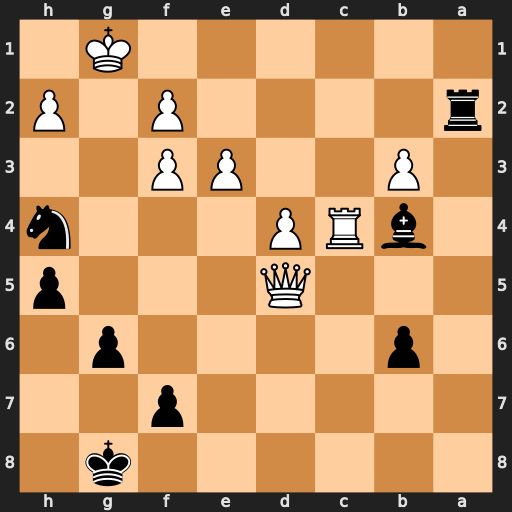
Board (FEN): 6k1/5p2/1p4p1/3Q3p/1bRP3n/1P2PP2/r4P1P/6K1
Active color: b
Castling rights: -
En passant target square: -
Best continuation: Ra1+ Rc1 Rxc1#